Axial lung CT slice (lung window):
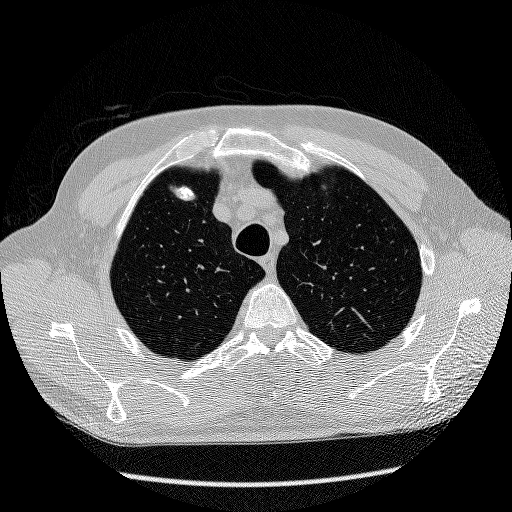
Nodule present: no